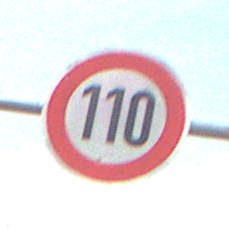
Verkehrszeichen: Geschwindigkeit110
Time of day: Midday
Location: Outdoor (Suburban)
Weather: PartlyCloudy
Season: Summer
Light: Natural